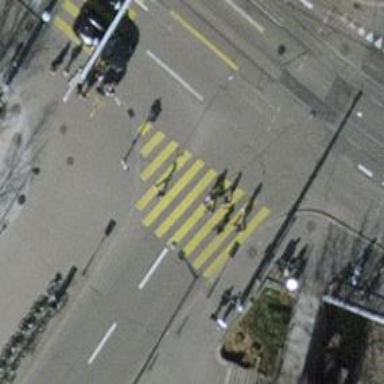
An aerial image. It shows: Kerb barrier.